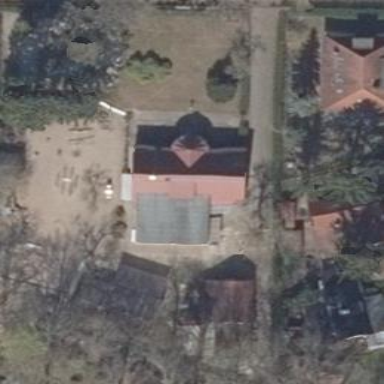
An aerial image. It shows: House serving as kindergarten.